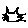
Label: cat